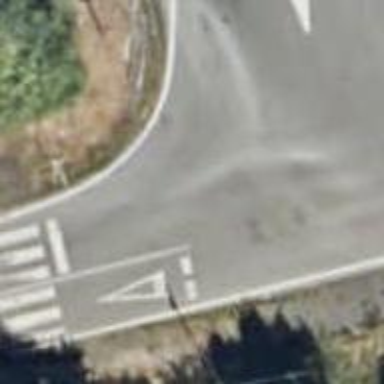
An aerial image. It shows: Road with "give way" sign.